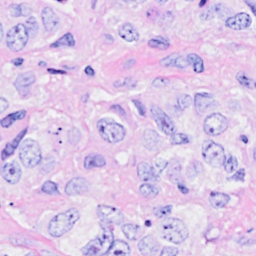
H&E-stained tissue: Breast